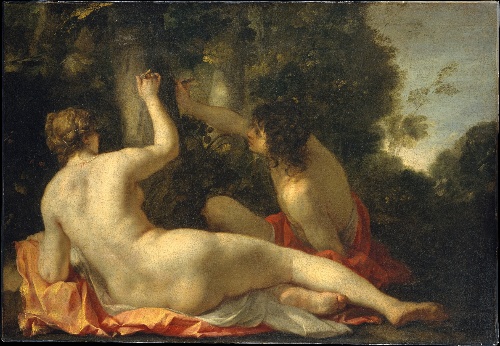
Title: Angelica and Medoro
Artist: Jacques Blanchard
Artist bio: French, 1600–1638
Date: possibly early 1630s
Object type: Painting
Classification: Paintings
Medium: Oil on canvas
Dimensions: With added strip at top 47 7/8 x 69 1/4 in. (121.6 x 175.9 cm)
Department: European Paintings
Credit line: Gift of George A. Hearn, 1906
Accession year: 1906
Repository: Metropolitan Museum of Art, New York, NY
Tags: Couples|Male Nudes|Female Nudes